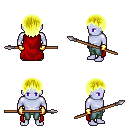
a pixel art fantasy rpg character, male body template, dark elf, purple skin, red cape, teal pants, gold plain hairstyle, gold gloves, spear, four views (front, back, left, right), 2x2 character sprite sheet, small pixel art, hard edges, no anti-aliasing